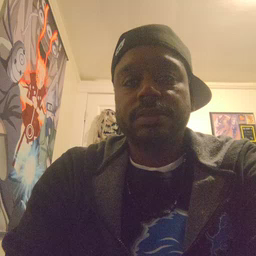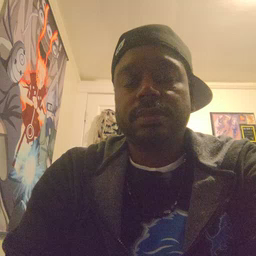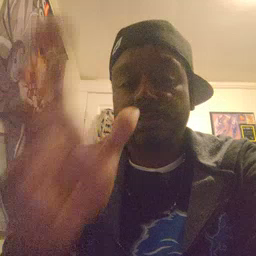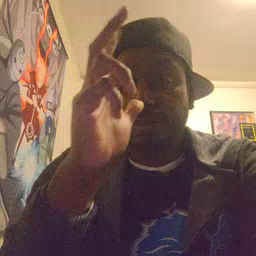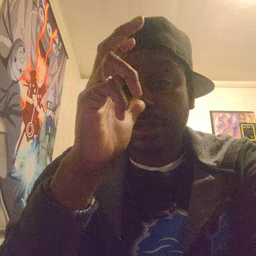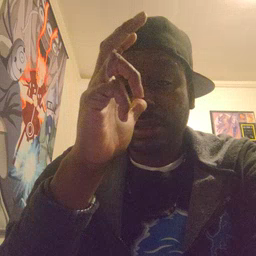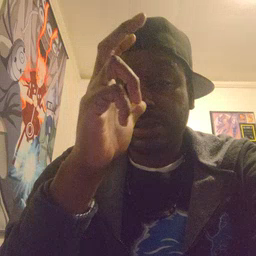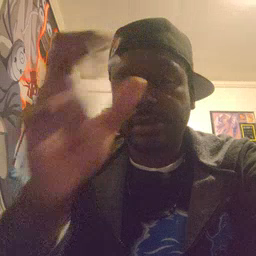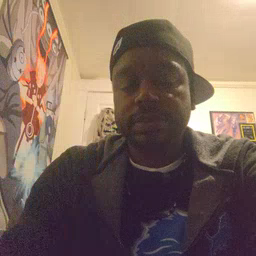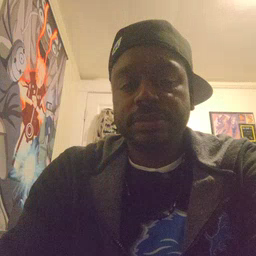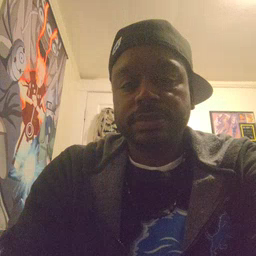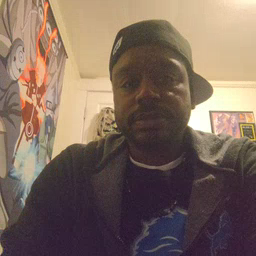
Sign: bug